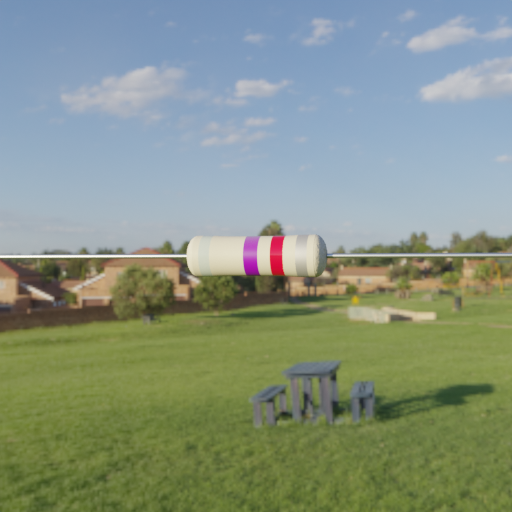
Resistor colour bands (in order): silver, violet, red, silver